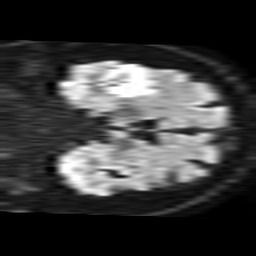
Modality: TRACE
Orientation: coronal
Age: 52
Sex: male
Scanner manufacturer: philips
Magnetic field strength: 1.5 T
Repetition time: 3.398 s
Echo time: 0.06922 s